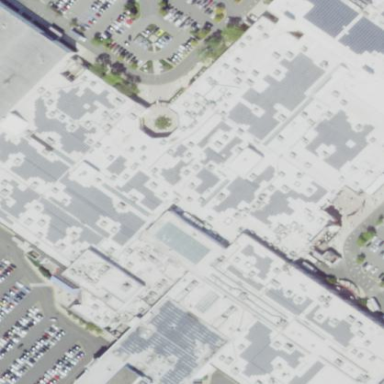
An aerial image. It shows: Retail building that is part of mall.